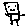
Label: square